Question: In the picture below you can see that I have placed a picker view in the storyboard above the label. However when I launch the app in the simulator you can see that the picker is more or less right on top of the label.
What am I doing wrong here? How do I get the picker to the position where I placed it in the storyboard?

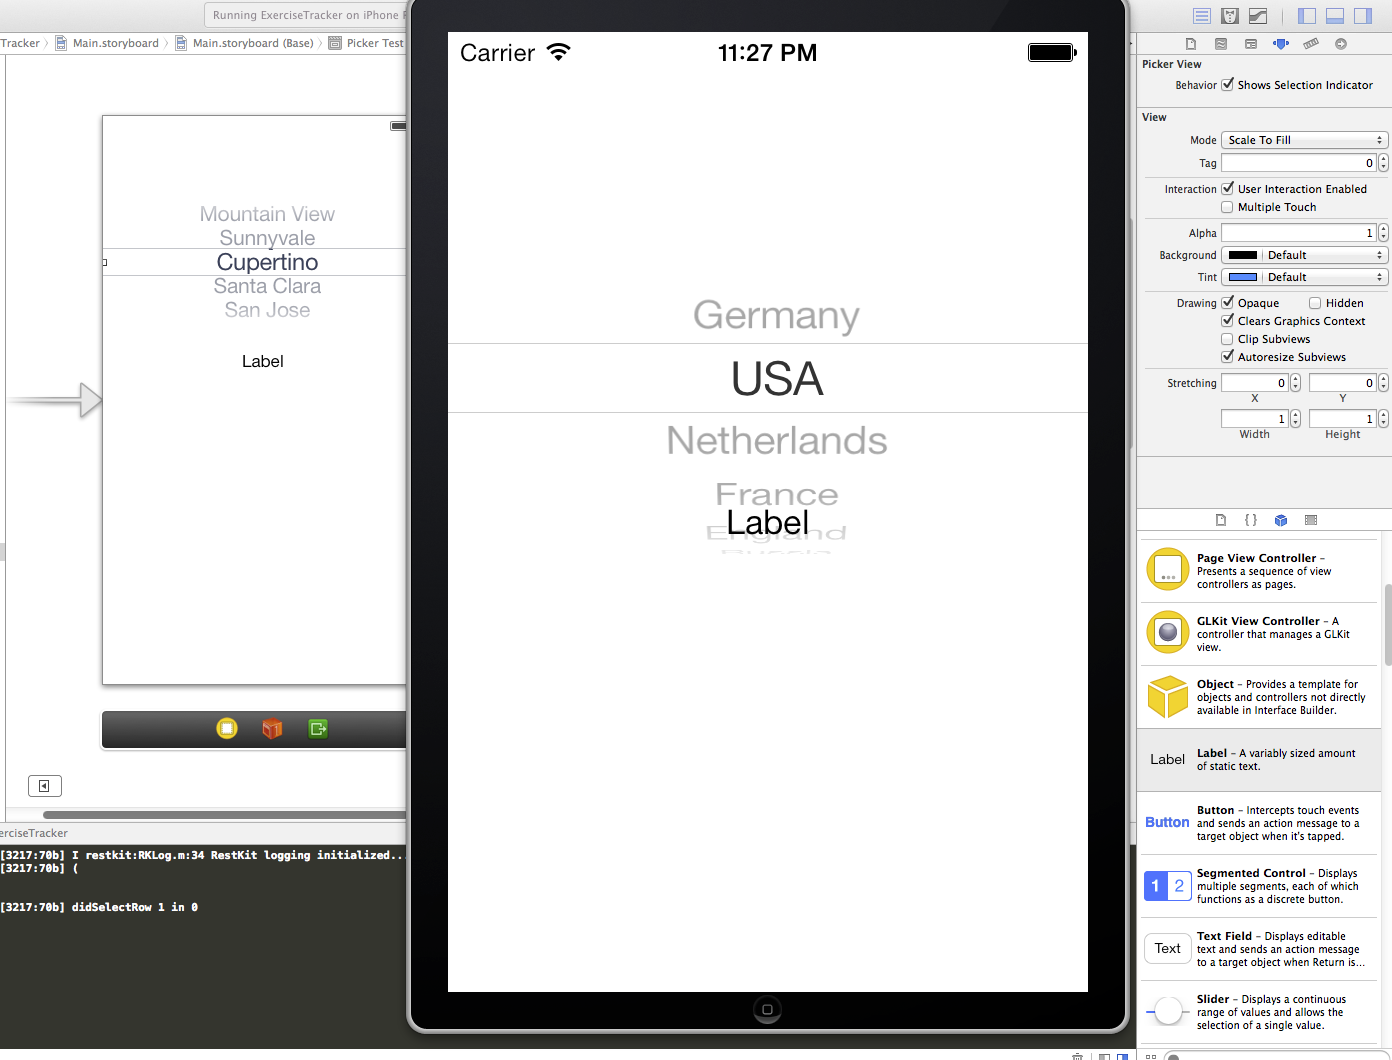
Answer: Press and drag with mouse from label to picker view.

Select 'Vertical spacing'

And that's it.